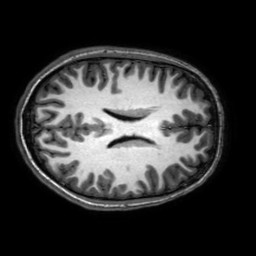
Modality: T1w
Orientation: axial
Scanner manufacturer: philips
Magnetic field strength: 3 T
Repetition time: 0.0096 s
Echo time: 0.0046 s